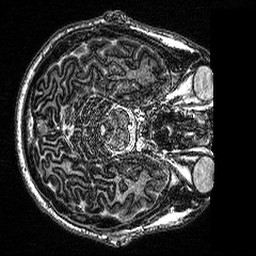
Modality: MP2RAGE
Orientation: axial
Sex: male
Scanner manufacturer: siemens
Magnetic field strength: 3 T
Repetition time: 5 s
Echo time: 0.00292 s